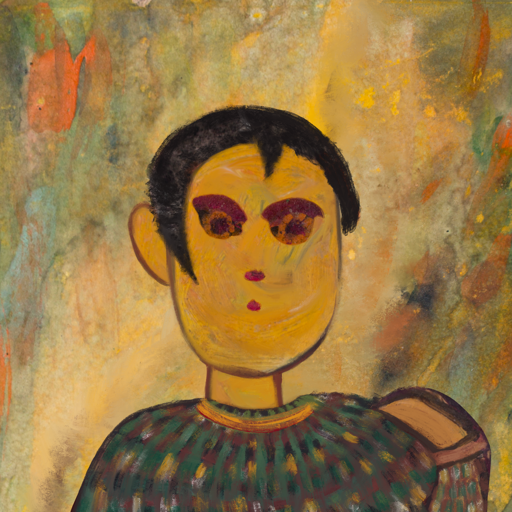
Background: Comrade, Head And Neck Front: After_Raid, Face Front: Doll, Bust: After_Raid, Hair Front: Roy_Bahadur, Head Accessory: Blank, Second Necklace: Blank, Necklace: Mother_And_Son_Son, Baby: Blank